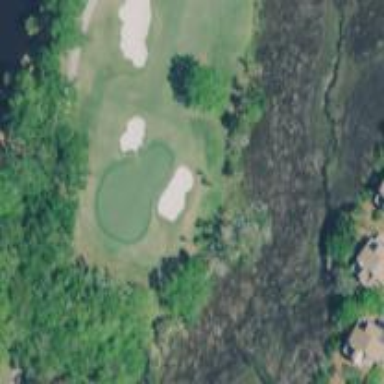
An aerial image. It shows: Golf hole.